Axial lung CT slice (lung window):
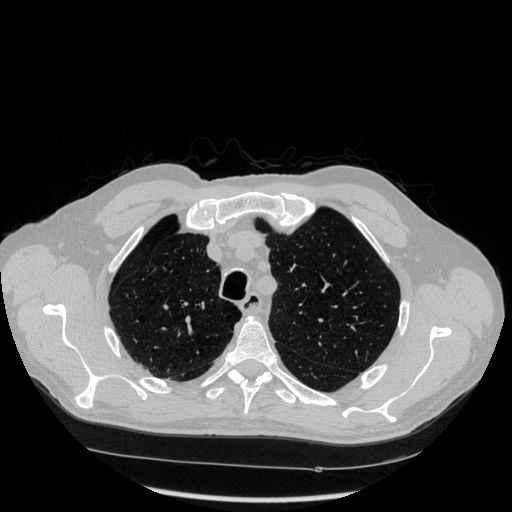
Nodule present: no